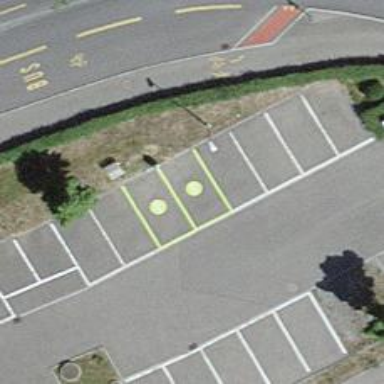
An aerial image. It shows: Charging station.